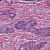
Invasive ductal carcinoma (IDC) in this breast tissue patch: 1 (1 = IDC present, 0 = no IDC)